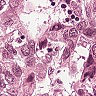
Metastatic tissue present: yes